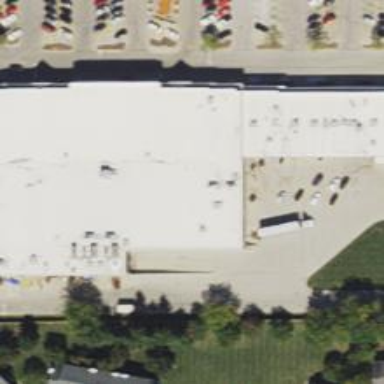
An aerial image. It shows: Retail building.